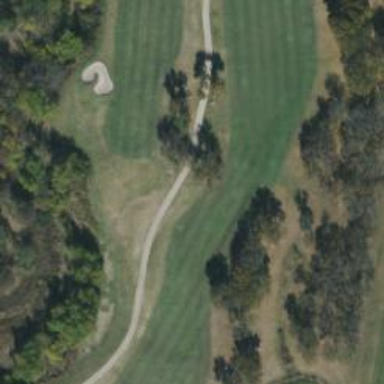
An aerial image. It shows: Service road designated as golf cart path.